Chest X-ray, PA view. Patient: 64 years old, sex M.
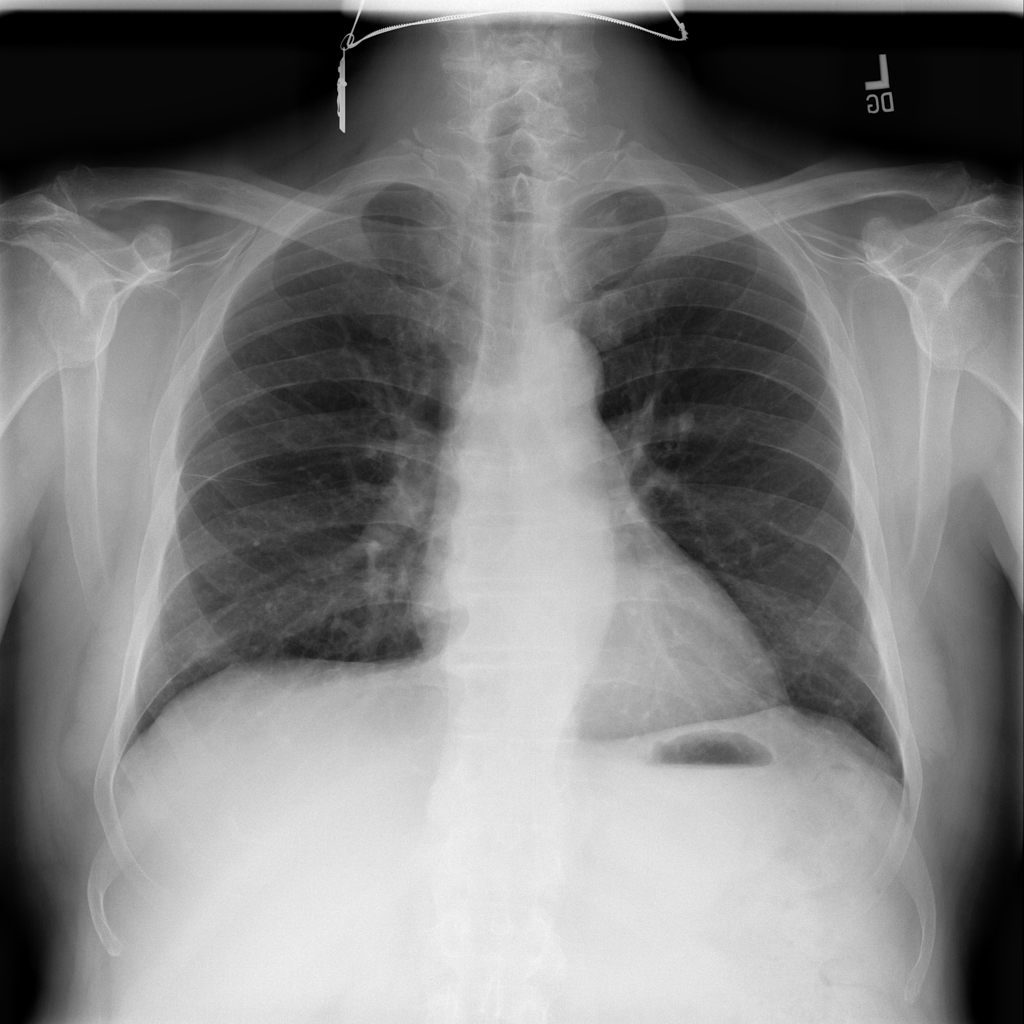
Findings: No Finding